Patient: sex M, age 71
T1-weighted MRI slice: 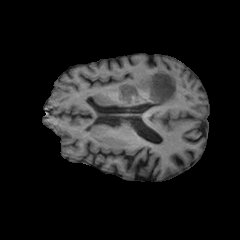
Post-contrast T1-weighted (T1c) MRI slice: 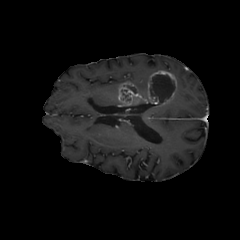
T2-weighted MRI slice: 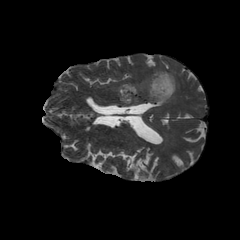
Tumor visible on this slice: yes
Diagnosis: Glioblastoma, IDH-wildtype
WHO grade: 4